Aerial crown-view tile of a tropical tree (Barro Colorado Island, Panama), acquired 20240918:
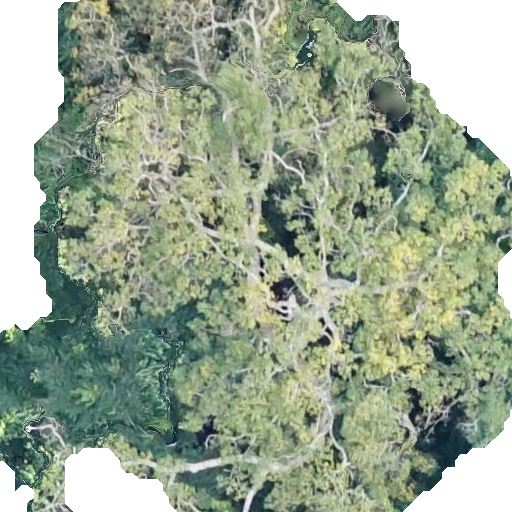
Species: Ficus insipida
GBIF accepted scientific name: Ficus insipida
Crown area: 374.952 m²